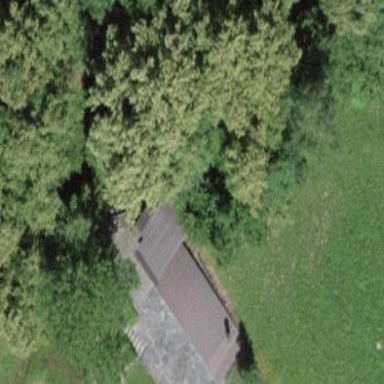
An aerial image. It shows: Shed.